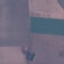
Land use / land cover class: AnnualCrop